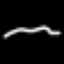
Label: line